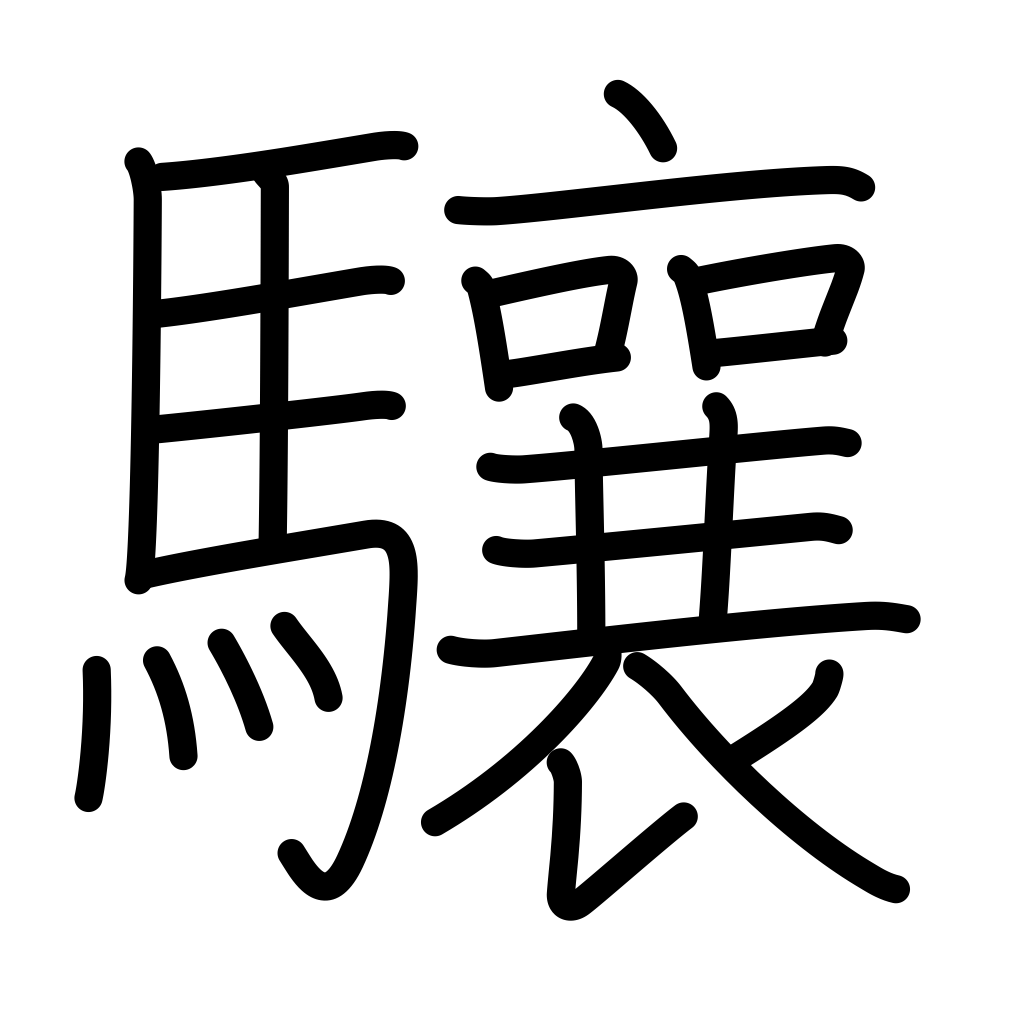
Meaning: lift one's head